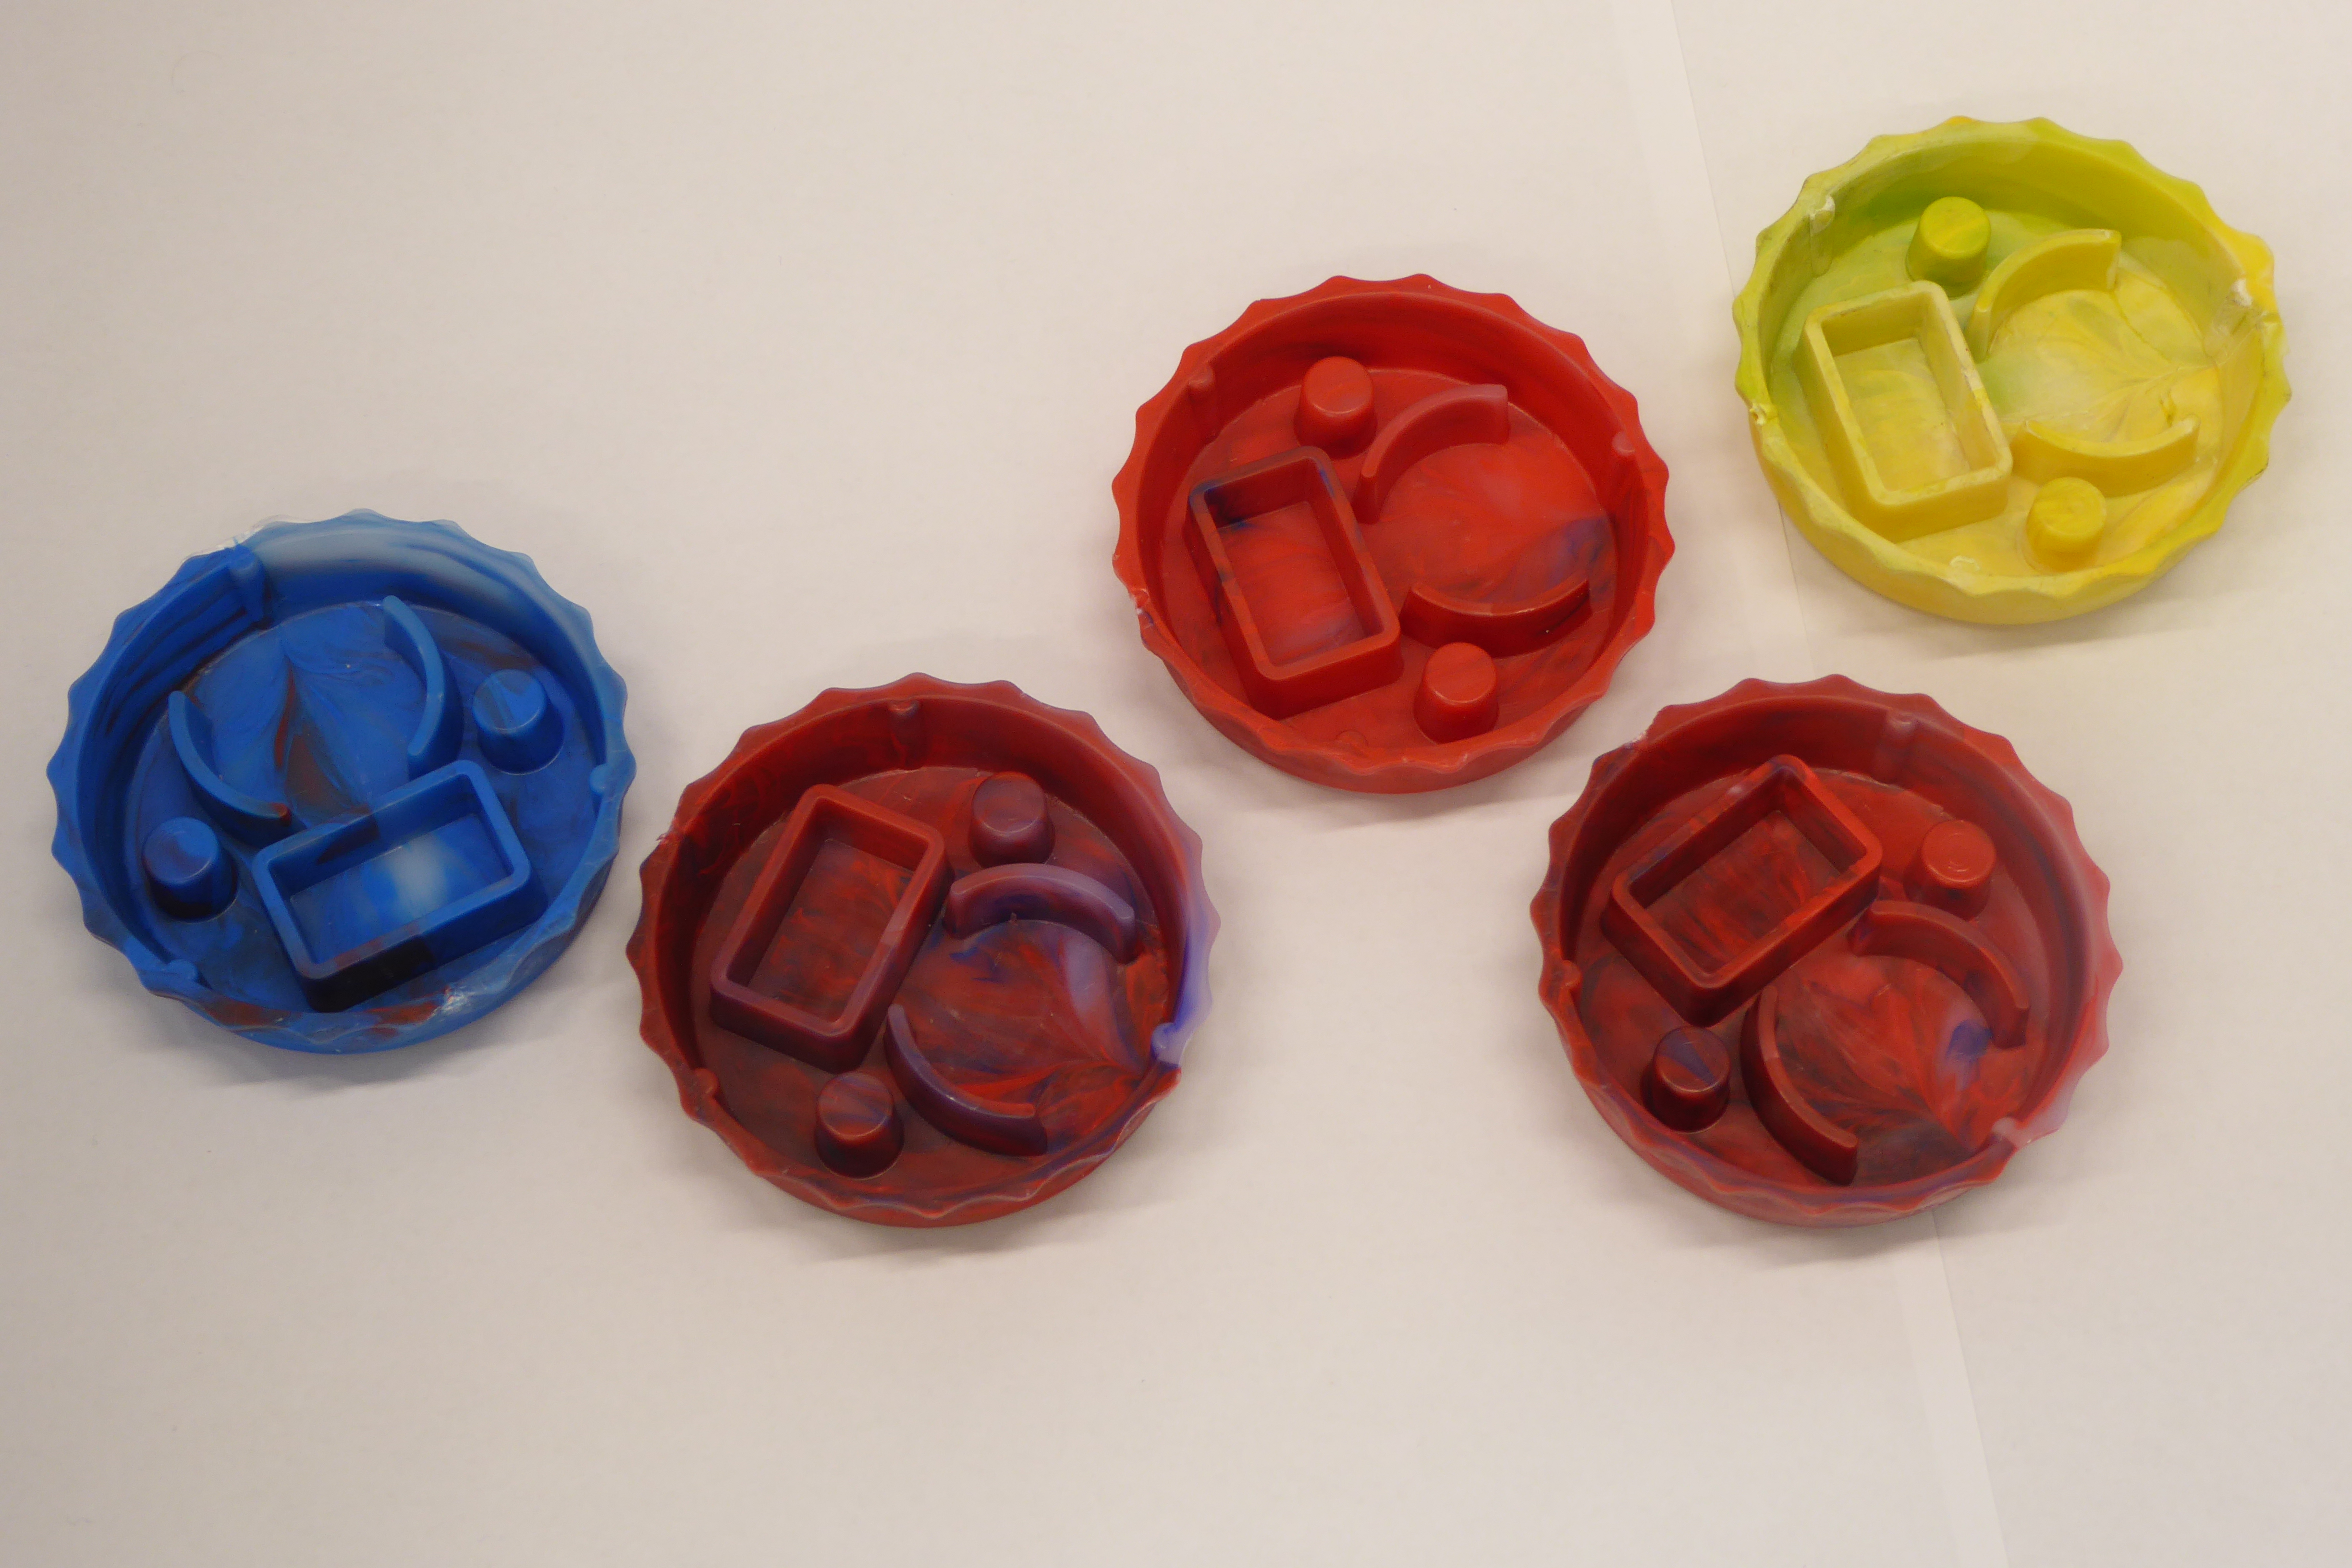
Label: Bottle Opener - Cover